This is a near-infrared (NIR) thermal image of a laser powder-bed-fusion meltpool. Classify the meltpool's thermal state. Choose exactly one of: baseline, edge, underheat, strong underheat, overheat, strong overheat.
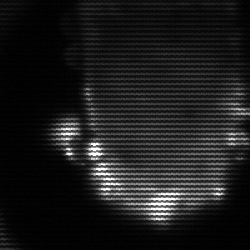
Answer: baseline